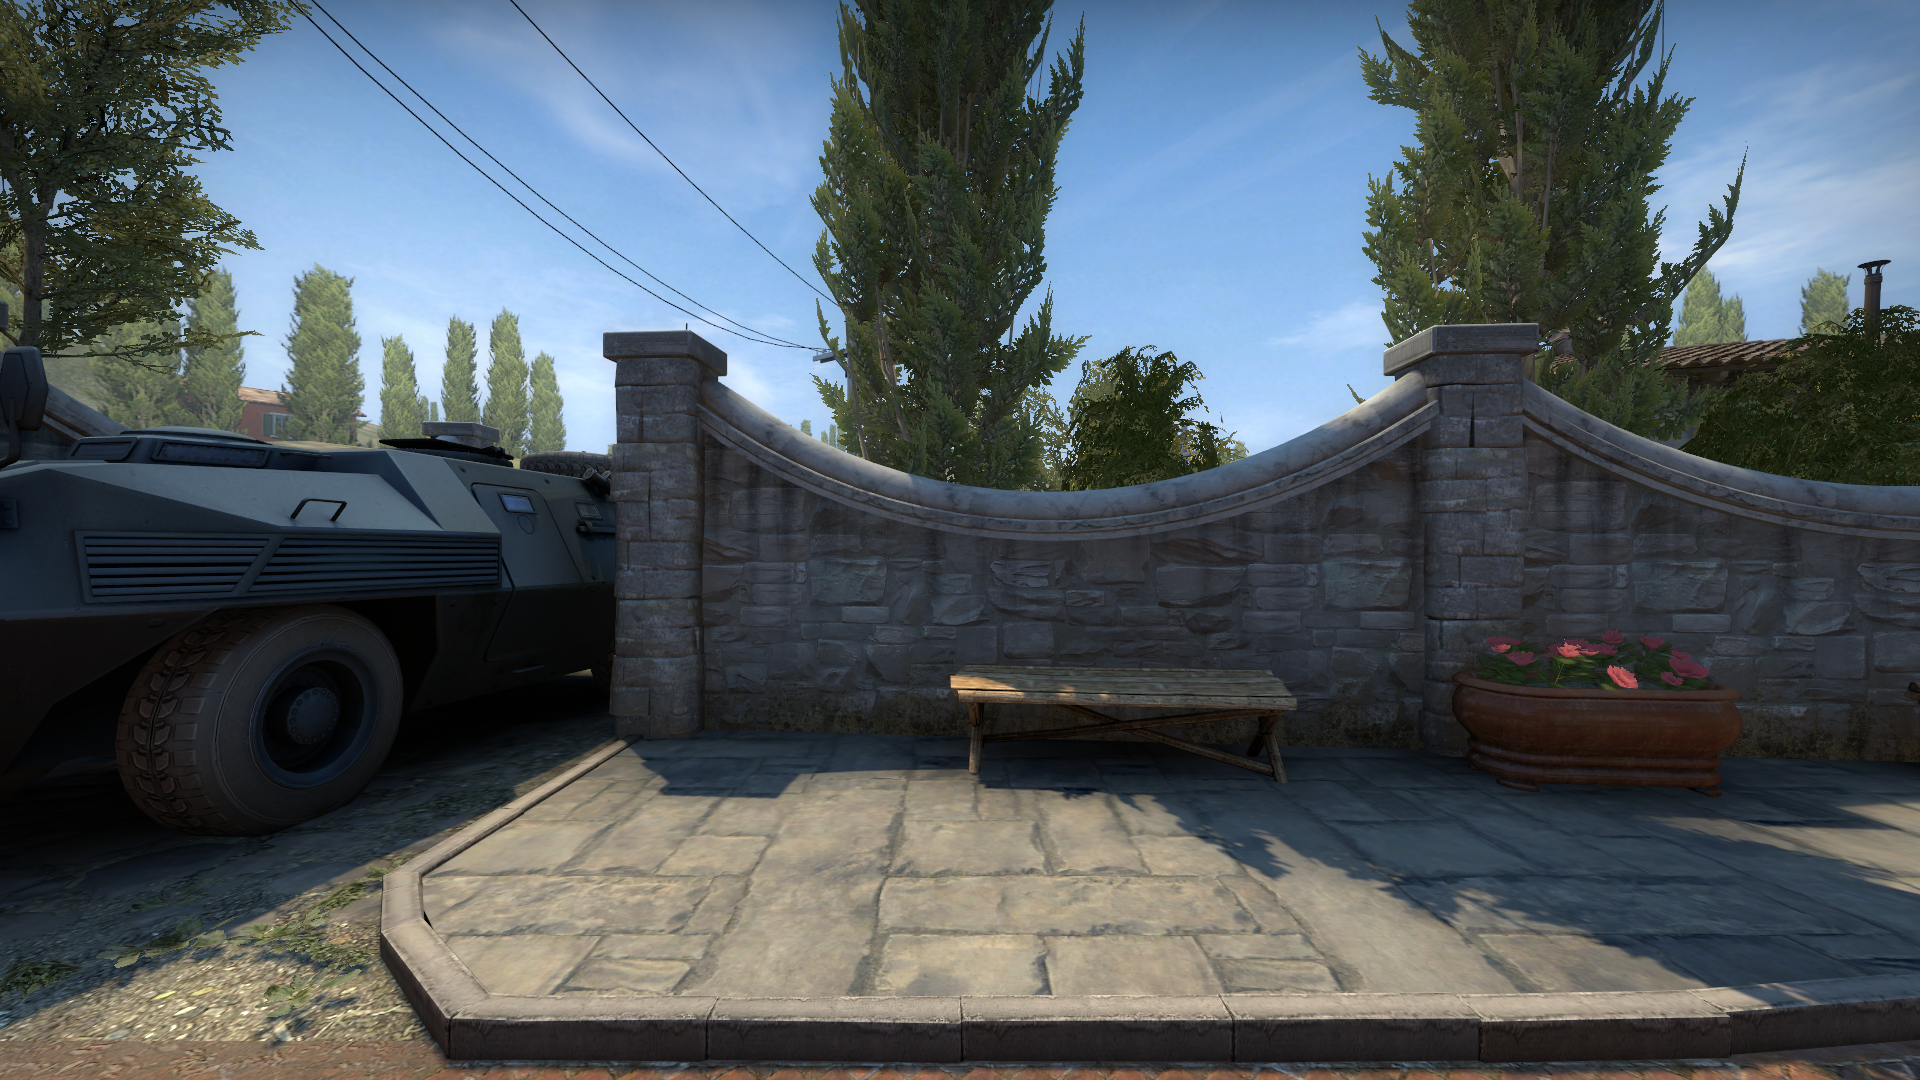
Map: de_inferno